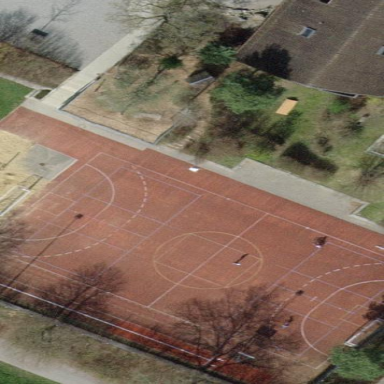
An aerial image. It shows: Handball pitch with tartan surface for leisure land activities.